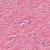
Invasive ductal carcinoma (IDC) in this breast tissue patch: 0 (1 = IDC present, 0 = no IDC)